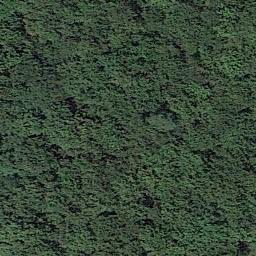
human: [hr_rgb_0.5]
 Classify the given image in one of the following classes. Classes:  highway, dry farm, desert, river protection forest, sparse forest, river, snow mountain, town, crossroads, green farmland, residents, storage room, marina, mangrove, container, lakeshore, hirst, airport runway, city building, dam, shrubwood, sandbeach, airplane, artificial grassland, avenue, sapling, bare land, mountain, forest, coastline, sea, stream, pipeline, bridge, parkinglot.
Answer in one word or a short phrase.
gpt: forest